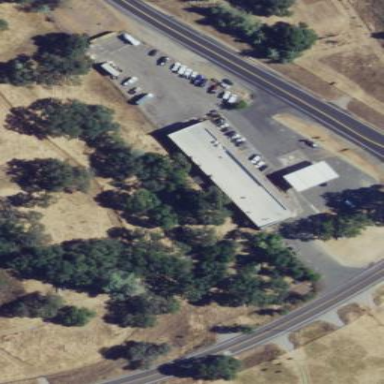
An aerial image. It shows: Commercial building.